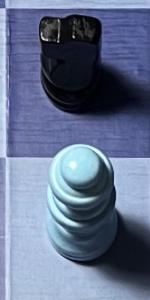
Label: Queen_White